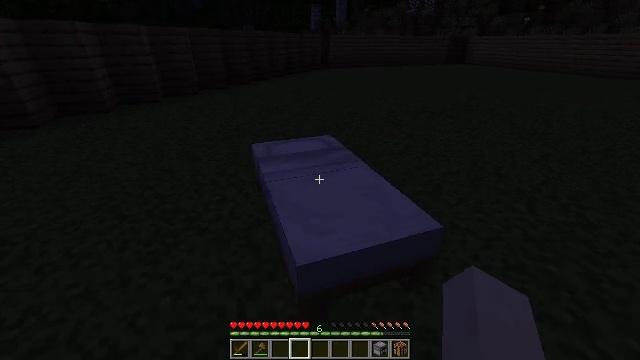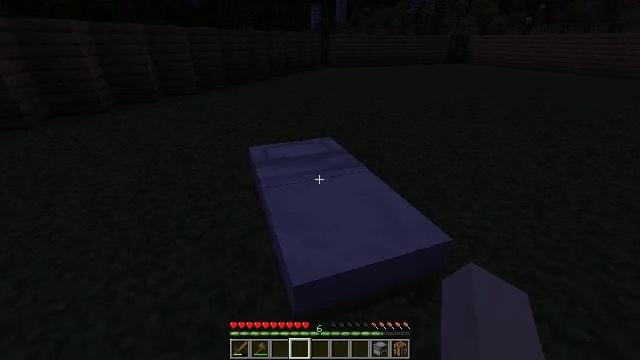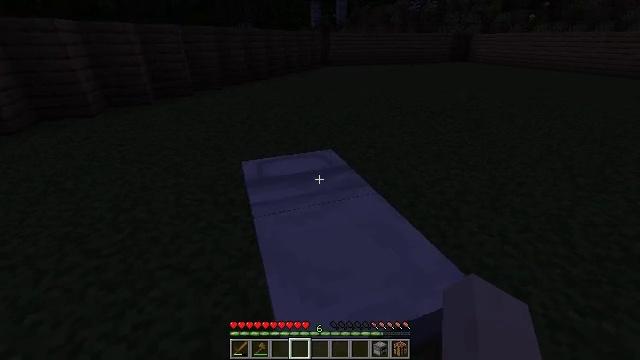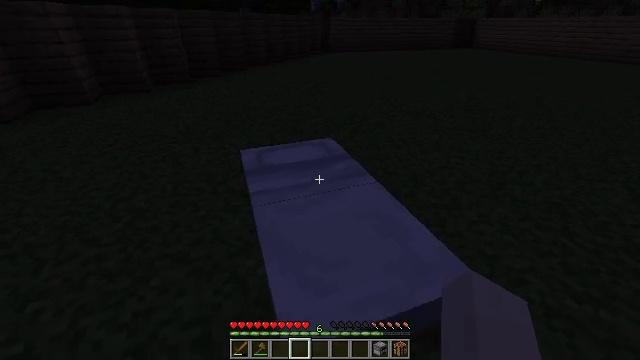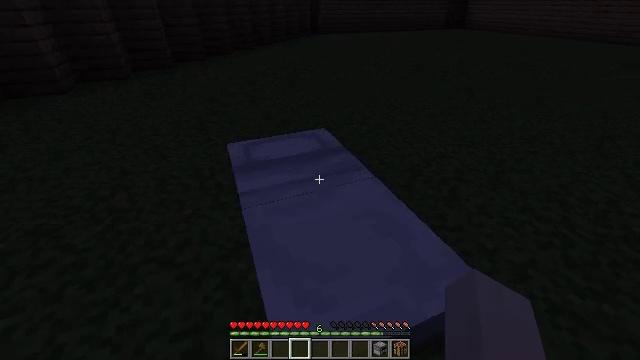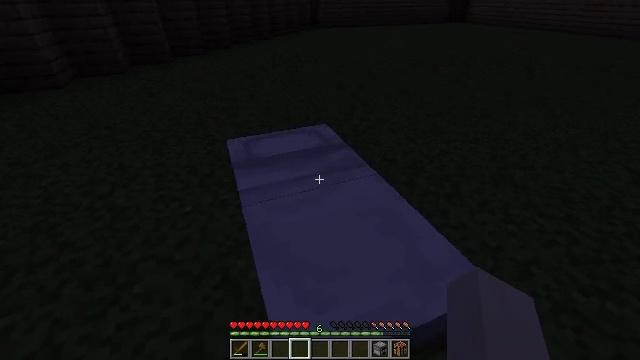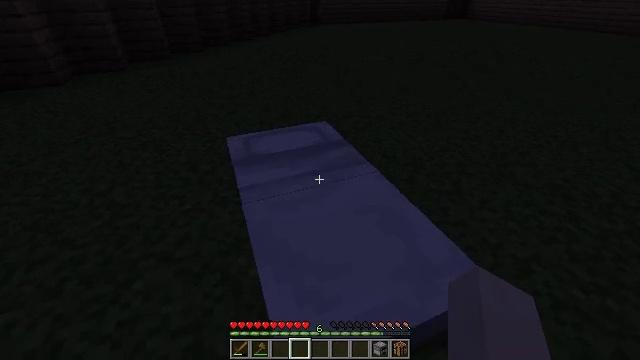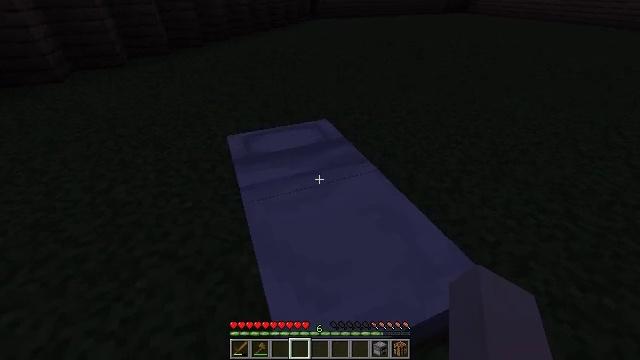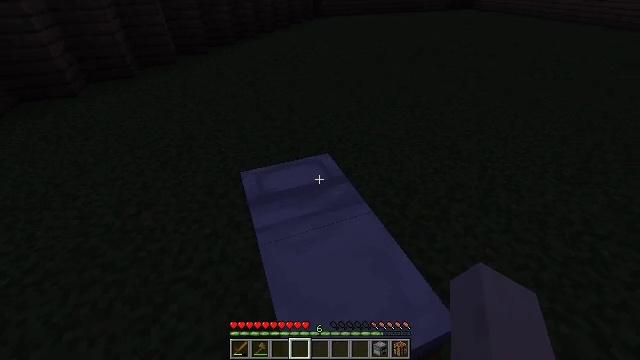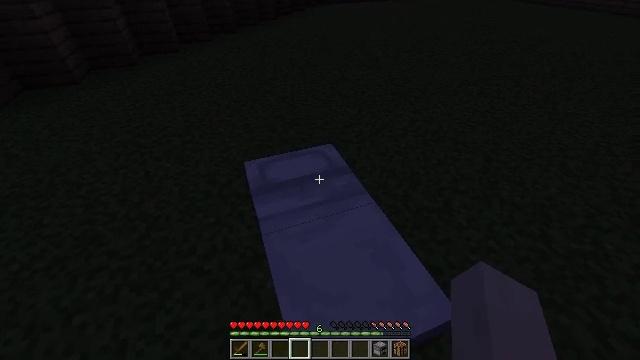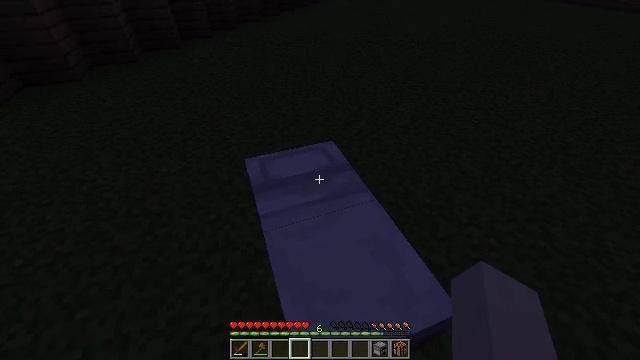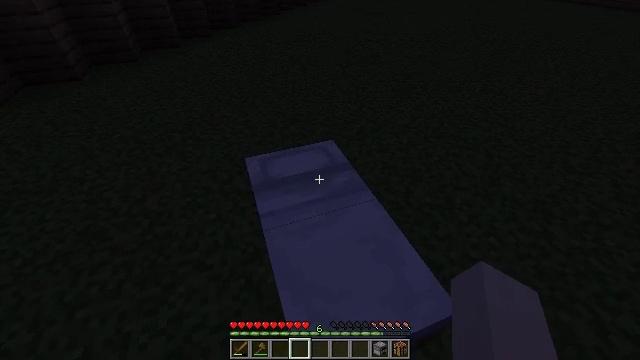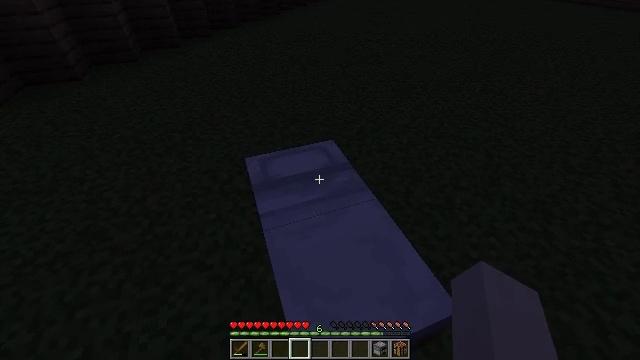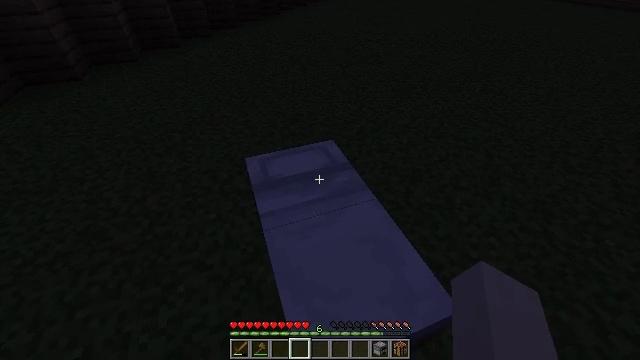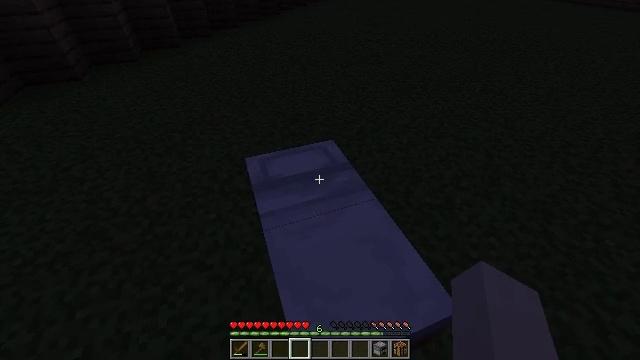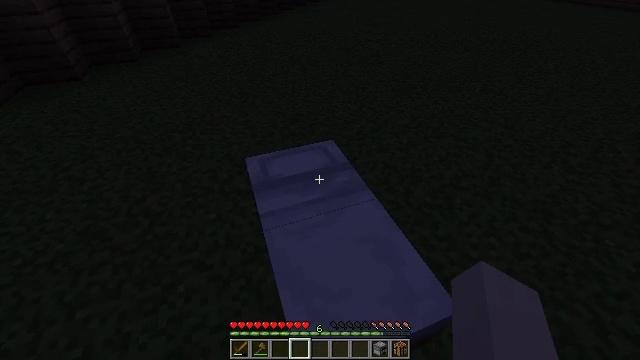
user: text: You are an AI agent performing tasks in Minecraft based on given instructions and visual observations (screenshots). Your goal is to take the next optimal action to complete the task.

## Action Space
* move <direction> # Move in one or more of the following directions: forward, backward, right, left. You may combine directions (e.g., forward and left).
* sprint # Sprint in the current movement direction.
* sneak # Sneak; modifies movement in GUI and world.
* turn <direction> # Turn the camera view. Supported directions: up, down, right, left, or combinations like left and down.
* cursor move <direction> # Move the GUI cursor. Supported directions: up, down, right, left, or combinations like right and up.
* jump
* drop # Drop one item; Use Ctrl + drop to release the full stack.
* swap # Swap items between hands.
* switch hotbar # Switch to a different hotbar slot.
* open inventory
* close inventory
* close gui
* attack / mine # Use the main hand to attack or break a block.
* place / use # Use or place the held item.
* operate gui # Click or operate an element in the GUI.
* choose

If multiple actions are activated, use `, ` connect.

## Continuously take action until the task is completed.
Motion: motion action
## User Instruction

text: Attack the white bed to collect it.
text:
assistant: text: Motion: move forward
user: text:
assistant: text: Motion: move forward
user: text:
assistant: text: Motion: turn down
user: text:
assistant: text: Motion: turn right and down
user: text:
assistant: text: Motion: turn down
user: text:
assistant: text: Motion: no_op
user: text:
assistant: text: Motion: turn down
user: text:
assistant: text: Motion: turn down
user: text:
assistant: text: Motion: turn down
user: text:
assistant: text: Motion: no_op
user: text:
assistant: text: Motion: no_op
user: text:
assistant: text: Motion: no_op
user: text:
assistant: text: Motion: no_op
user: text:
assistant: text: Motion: no_op
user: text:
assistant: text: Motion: no_op
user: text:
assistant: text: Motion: no_op
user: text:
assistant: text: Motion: no_op
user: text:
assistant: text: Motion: no_op
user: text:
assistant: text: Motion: no_op
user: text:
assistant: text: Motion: no_op
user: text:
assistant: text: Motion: no_op
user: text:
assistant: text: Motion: no_op
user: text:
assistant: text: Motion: use / place
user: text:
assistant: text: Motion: use / place
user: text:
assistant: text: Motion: use / place
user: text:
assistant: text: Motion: no_op
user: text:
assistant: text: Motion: no_op
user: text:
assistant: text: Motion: no_op
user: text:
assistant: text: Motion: no_op
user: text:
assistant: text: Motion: open gui